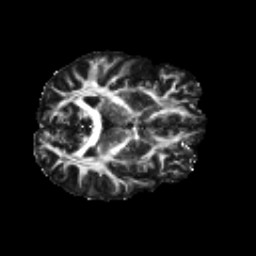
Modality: FA
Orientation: axial
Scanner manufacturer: siemens
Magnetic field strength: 3 T
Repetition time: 4.16 s
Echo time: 0.0806 s